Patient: sex M, age 36
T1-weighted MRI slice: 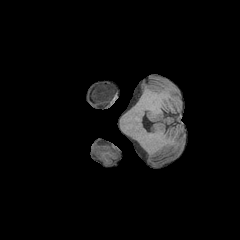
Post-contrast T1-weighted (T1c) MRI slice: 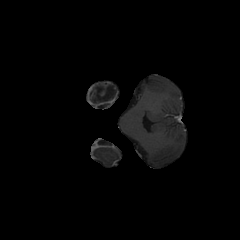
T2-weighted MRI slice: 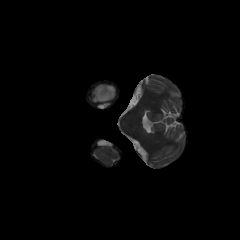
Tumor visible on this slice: yes
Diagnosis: Astrocytoma, IDH-mutant
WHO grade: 4